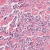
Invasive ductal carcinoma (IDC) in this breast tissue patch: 1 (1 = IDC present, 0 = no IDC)